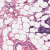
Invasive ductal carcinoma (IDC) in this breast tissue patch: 0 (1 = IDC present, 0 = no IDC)